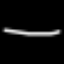
Label: line